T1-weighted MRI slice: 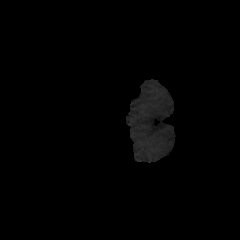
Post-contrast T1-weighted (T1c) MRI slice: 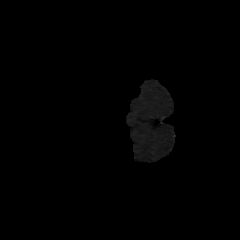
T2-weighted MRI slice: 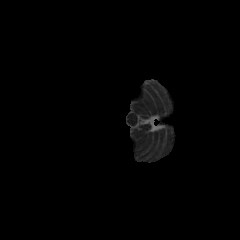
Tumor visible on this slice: no